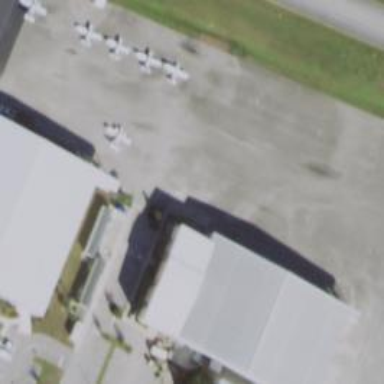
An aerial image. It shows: Hangar building at airport.